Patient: sex M, age 42
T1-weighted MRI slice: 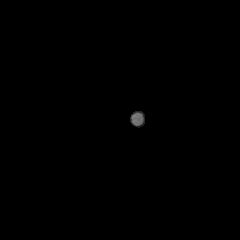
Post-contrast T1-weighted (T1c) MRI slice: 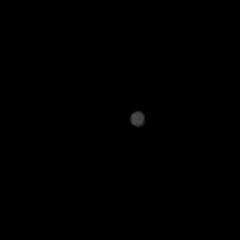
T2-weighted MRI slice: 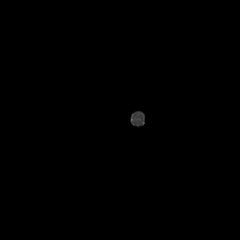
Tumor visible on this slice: no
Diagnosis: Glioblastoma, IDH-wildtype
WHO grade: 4